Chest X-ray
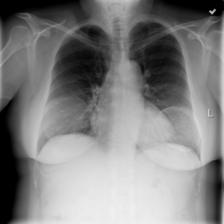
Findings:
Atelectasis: negative
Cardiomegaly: negative
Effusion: negative
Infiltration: negative
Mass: negative
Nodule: negative
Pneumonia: negative
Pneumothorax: negative
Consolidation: negative
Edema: negative
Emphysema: negative
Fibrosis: negative
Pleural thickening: negative
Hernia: negative